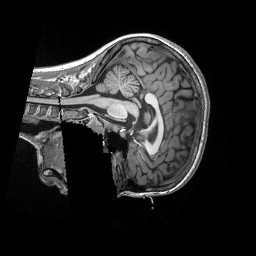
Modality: T1w
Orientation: sagittal
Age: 18
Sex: female
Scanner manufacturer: siemens
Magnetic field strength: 3 T
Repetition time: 2.3 s
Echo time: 0.00298 s